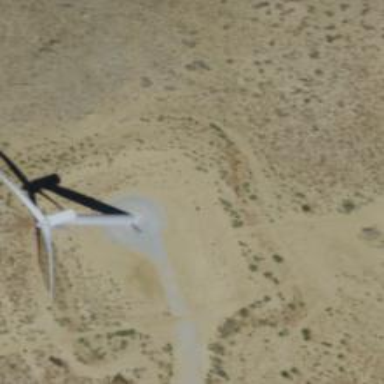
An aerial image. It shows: Wind generator in the form of horizontal axis wind turbine.